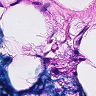
Metastatic tissue present: no